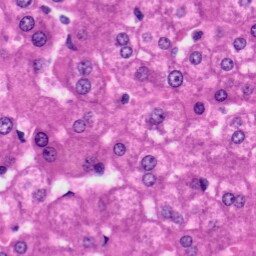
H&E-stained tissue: Liver